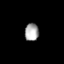
Tissue: prostate
Cell type: T cells
Senescence score: 0.341
Nuclear area (px): 241
Mean DAPI intensity: 166.788